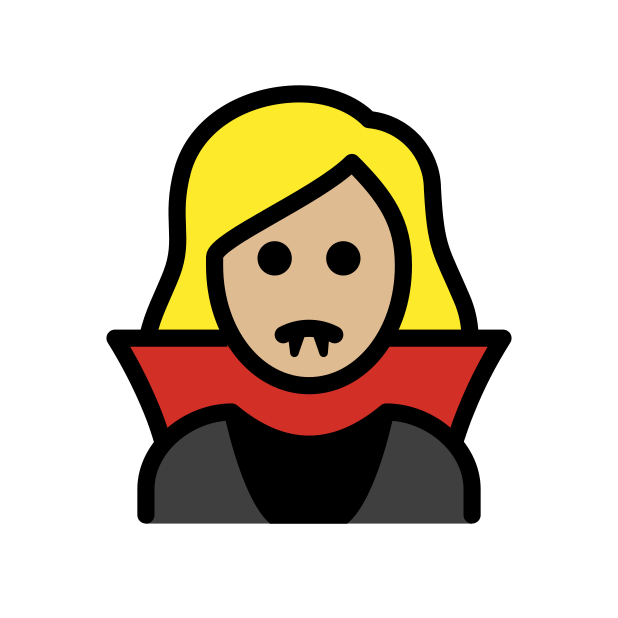
woman vampire: medium-light skin tone